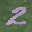
Label: 2